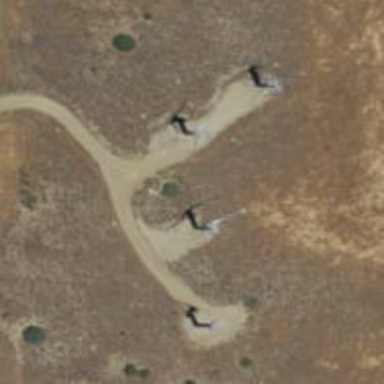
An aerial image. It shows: Wind power generator utilizing wind turbines.